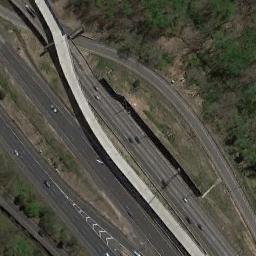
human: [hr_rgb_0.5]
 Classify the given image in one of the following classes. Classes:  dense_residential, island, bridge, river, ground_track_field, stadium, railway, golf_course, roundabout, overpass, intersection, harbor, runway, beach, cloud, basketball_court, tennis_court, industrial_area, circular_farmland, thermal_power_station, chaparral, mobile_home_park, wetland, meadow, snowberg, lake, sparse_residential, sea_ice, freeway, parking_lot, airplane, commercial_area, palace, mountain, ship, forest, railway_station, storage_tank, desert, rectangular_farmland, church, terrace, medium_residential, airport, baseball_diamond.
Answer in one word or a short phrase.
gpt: overpass